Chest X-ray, PA view. Patient: 61 years old, sex M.
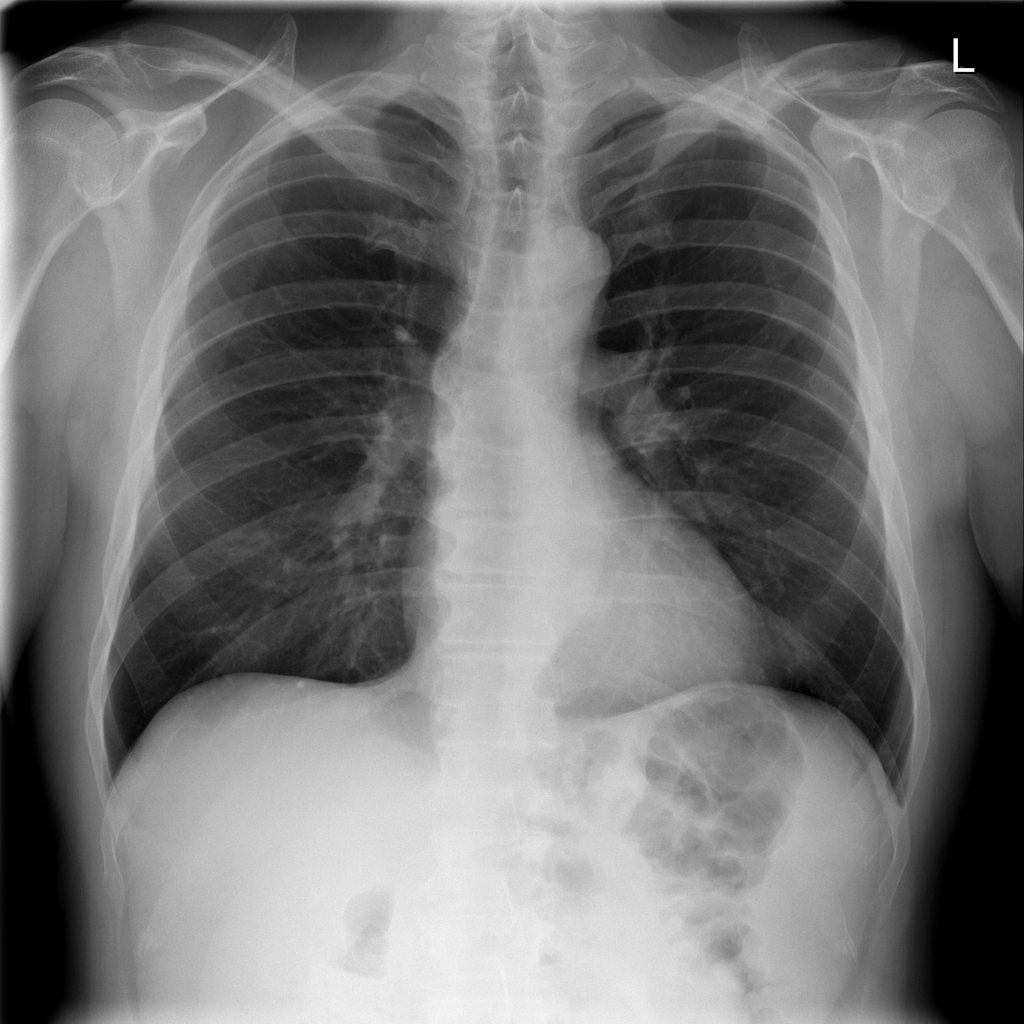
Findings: No Finding